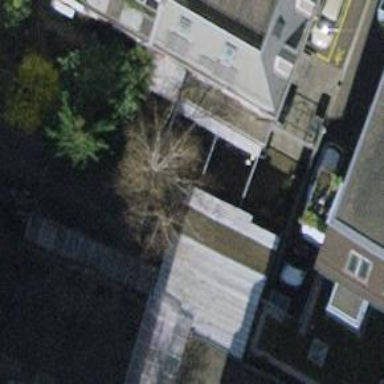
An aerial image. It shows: Building.